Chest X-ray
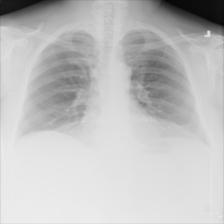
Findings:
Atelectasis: negative
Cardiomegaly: negative
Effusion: negative
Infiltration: negative
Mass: negative
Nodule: negative
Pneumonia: negative
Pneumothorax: negative
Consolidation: negative
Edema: negative
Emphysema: negative
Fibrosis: negative
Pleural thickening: negative
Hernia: negative